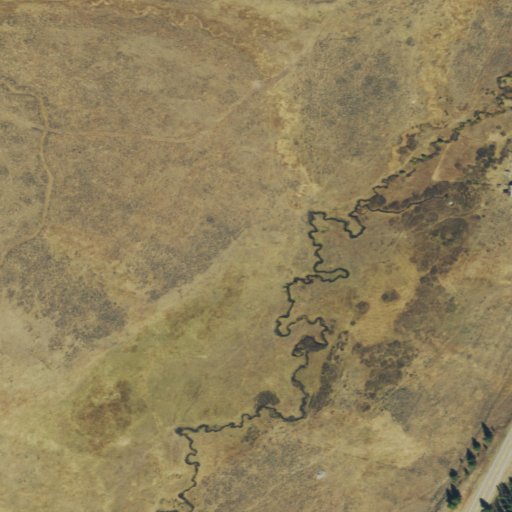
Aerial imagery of valley in Colorado named Bear Draw containing shrub, herbaceous wetlands, woody wetlands, open development, grassland, and low intensity development